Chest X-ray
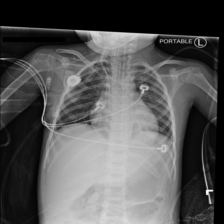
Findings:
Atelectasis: negative
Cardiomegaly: negative
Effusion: negative
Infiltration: negative
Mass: negative
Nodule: negative
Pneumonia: negative
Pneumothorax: negative
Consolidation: negative
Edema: negative
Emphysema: negative
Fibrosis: negative
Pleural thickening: negative
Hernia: negative